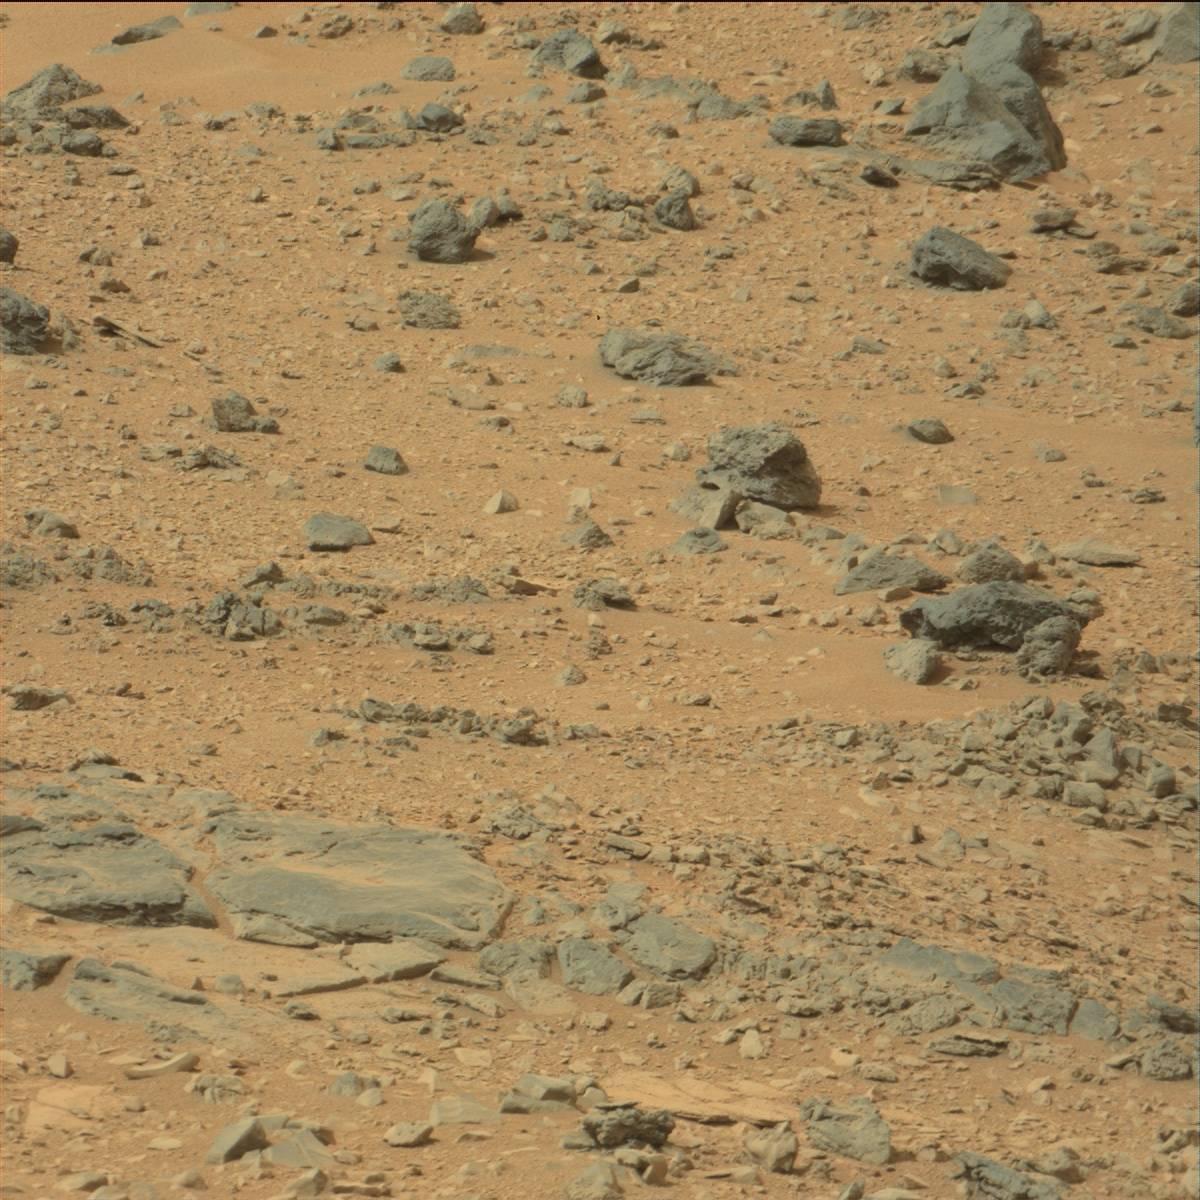
Terrain classes present: Bedrock, Sand / Soil